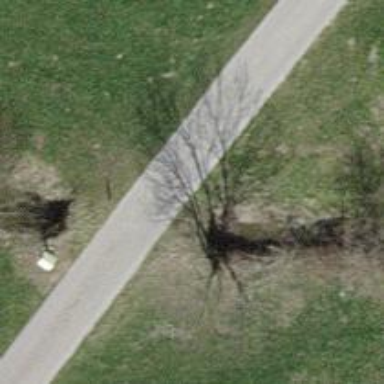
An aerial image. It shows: Unclassified road with asphalt surface.